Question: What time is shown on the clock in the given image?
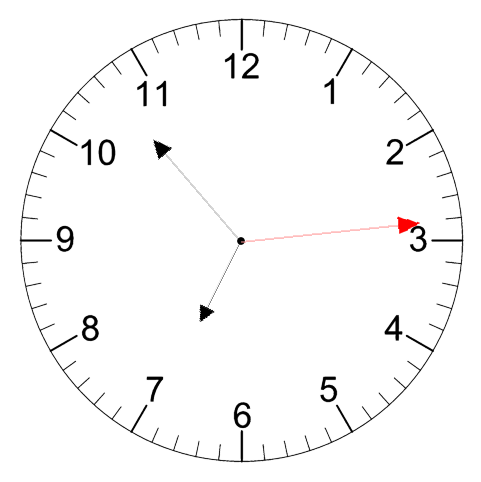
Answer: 06:53:14